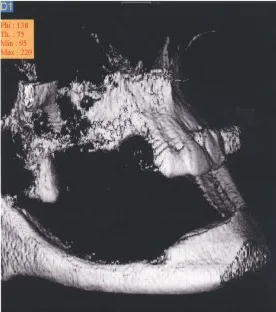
Preoperative 3D DVT-scan (digital volume tomography, New Tom 9000, New Tom Marburg, Germany), right view.
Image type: radiology (ct)